Interaction volume radius: 5 \u00c5
Interaction volume height: 25 \u00c5
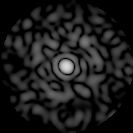
Disorder parameter: 0.825